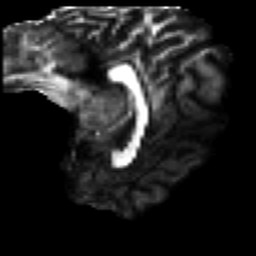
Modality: FA
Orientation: sagittal
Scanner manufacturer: ge
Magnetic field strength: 3 T
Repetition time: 7.98 s
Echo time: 0.0701 s